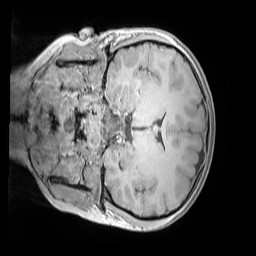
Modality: MP2RAGE
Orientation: coronal
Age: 9
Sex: female
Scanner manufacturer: siemens
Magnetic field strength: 3 T
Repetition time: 4 s
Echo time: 0.00303 s